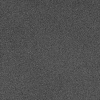
Atmospheric dust classification: dusty